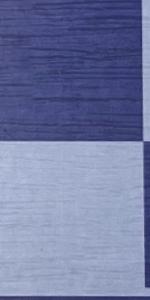
Label: Empty